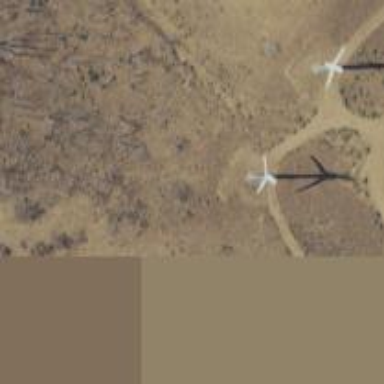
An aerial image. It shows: Wind generator powered by wind. The generator type is horizontal axis and it uses wind turbines.